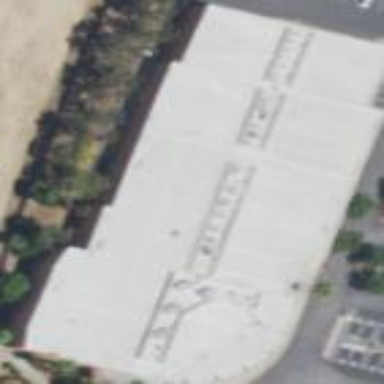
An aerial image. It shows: Cinema building.